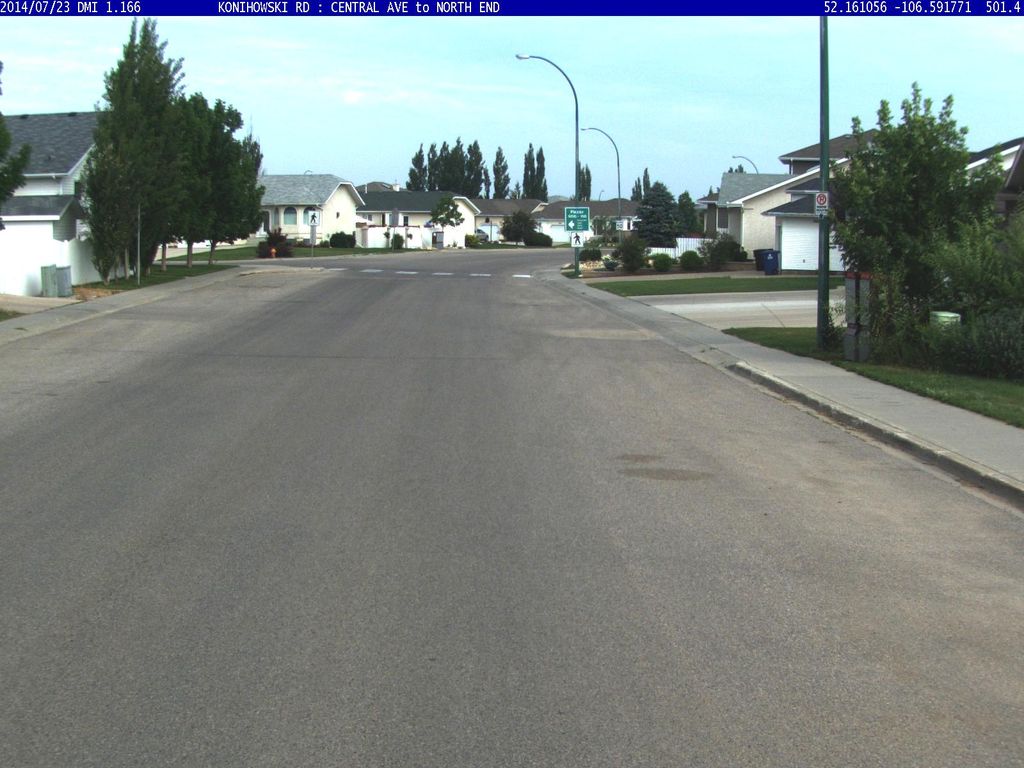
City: saskatoon